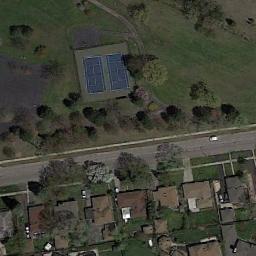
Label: tennis_court